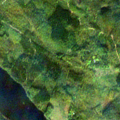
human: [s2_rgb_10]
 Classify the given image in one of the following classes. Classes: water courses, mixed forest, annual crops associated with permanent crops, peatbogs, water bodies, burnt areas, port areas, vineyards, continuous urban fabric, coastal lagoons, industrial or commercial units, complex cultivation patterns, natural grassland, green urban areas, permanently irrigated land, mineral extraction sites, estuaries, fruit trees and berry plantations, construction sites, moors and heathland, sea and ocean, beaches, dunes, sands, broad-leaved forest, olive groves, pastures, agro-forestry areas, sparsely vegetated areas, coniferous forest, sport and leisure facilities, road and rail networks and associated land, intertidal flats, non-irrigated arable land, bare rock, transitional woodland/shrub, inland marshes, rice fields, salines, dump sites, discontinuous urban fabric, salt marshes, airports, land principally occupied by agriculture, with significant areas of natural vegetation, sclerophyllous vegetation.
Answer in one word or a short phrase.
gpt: coniferous forest, mixed forest, transitional woodland/shrub, water bodies